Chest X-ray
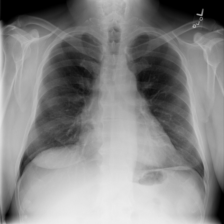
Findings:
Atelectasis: negative
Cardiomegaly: negative
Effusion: negative
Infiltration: negative
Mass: negative
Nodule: negative
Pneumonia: negative
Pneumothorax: negative
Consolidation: negative
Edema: negative
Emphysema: negative
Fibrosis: positive
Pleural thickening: negative
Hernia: negative